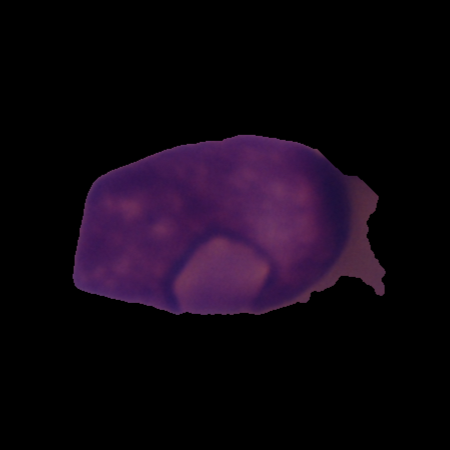
Label: cancer